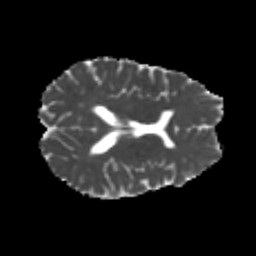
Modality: MD
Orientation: axial
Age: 22
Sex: female
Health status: healthy
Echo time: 0.074 s